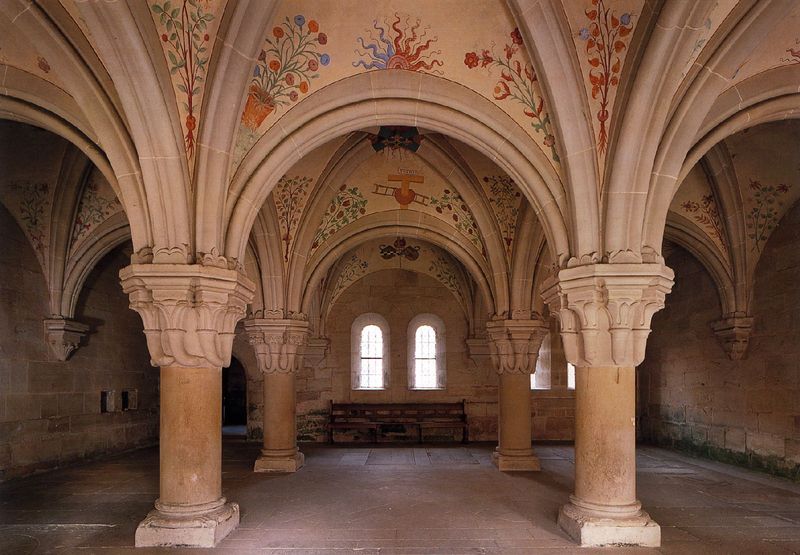
Titel: Zisterzienserkloster Bebenhausen
Standort: Bebenhausen (EU - D - BW)
Schlagwörter: blumen, fenster, licht, säulen, schloss, ornament, architektur, stein, kirche, mauer, floral, wandmalerei, plinthe, foto, paradies, gewölbe, burg, kloster, rippen, kapitelle, kapitell, dienste, kreuzgewölbe, konsolen, konsole, basis, deckenmalerei, krypta, begäude